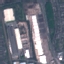
Land use / land cover class: Industrial